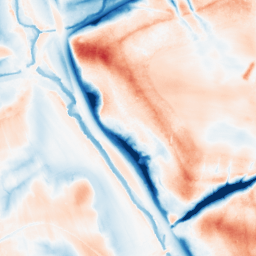
Category: trend_removal
Decomposition family: local_polynomial
Decomposition parameters: window_size: 51
degree: 3
Upsampling method: sinc_blackman
Upsampling parameters: scale: 2
kernel_size: 8
Upsampling scale: 2